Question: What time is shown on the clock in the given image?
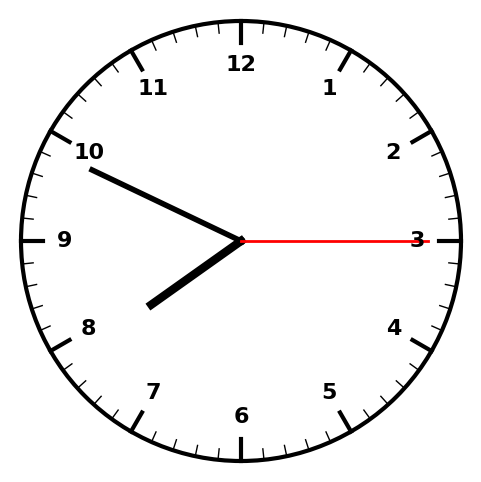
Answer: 07:49:15